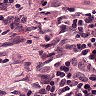
Metastatic tissue present: no